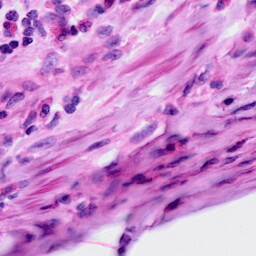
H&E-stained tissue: Cervix